The plot shows how the frequency content of a bearing vibration signal evolves over time (STFT spectrogram). Determine the bearing's health state. Answer with exactly one of: normal, inner_race, outer_race, ball.
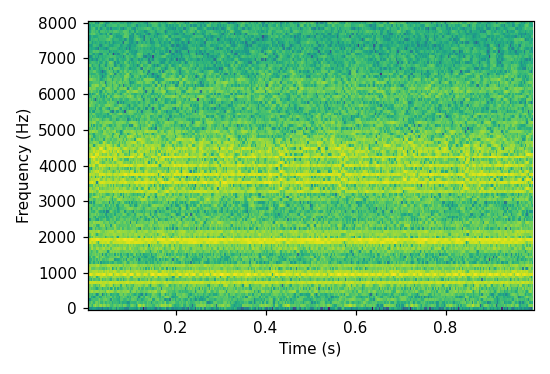
Answer: outer_race